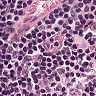
Metastatic tissue present: no